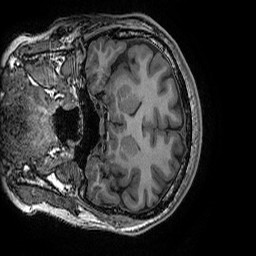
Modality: T1w
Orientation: coronal
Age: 31
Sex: female
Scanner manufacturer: ge
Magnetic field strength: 3 T
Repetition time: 0.008184 s
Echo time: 0.003192 s